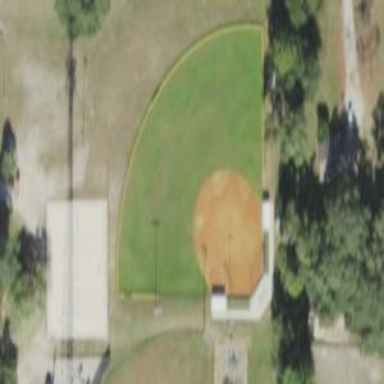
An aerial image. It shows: Baseball pitch for leisure land activities.